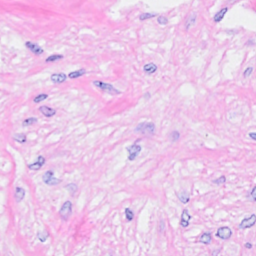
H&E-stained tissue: Breast